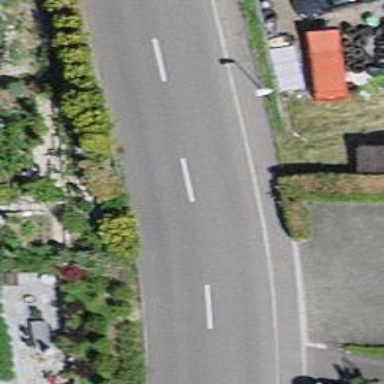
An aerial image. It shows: Tertiary road.